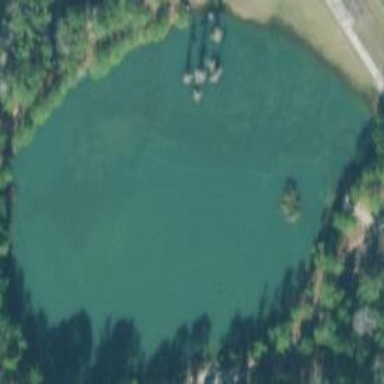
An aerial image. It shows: Serene lake.